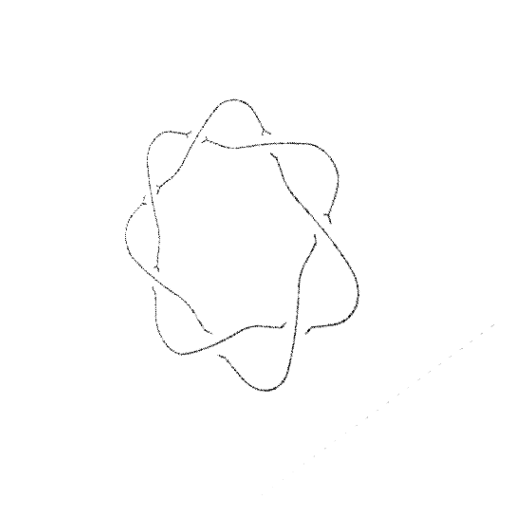
Crossing number: 7